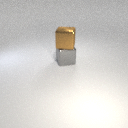
large brown metal cube above large gray metal cube